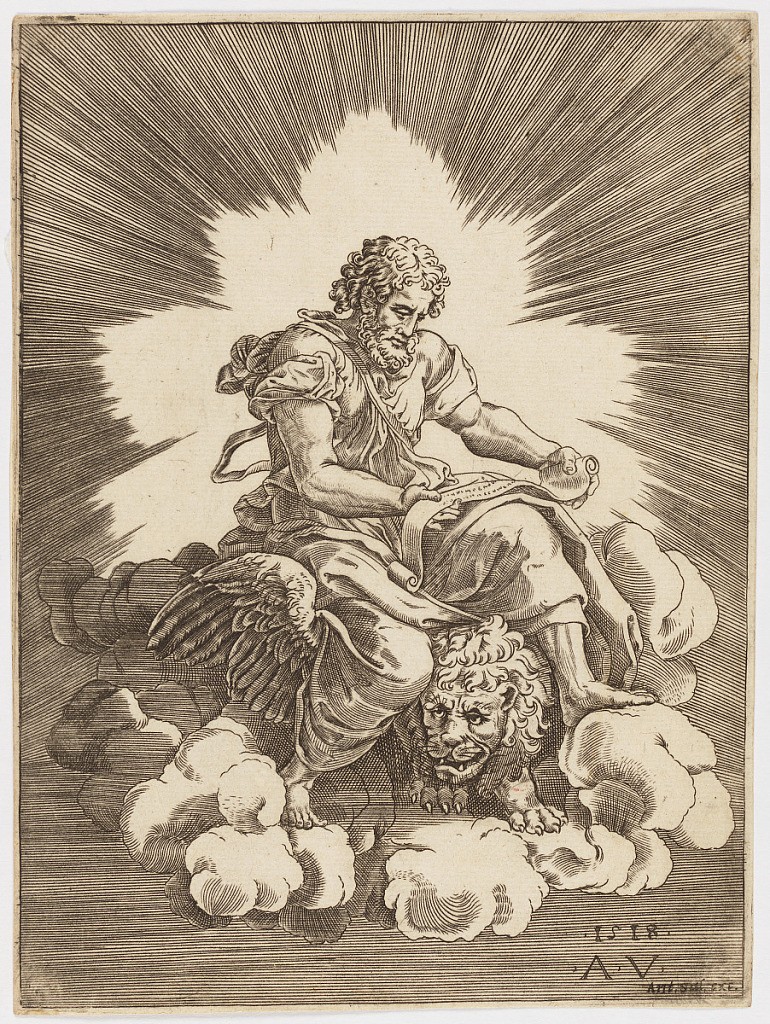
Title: Saint Mark, seated on a Lion
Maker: Giulio Romano, Italian, 1499–1546
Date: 1518
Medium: Engraving on paper
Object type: Print
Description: Saint Mark, sitting within a penumbra of light, on the back of a winged lion atop a cloud, reading a scroll